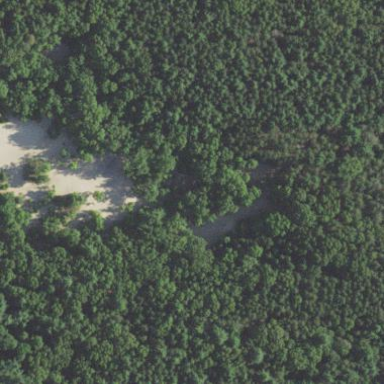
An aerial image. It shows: Evergreen woodland with needle-leaved trees.